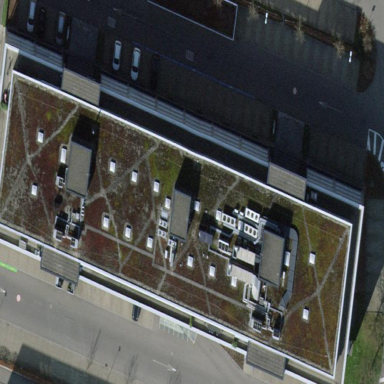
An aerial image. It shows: Office building.